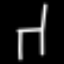
Label: chair